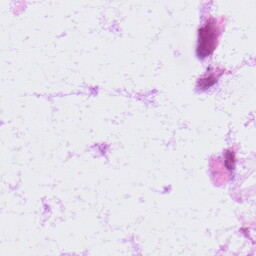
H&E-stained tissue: LymphNode